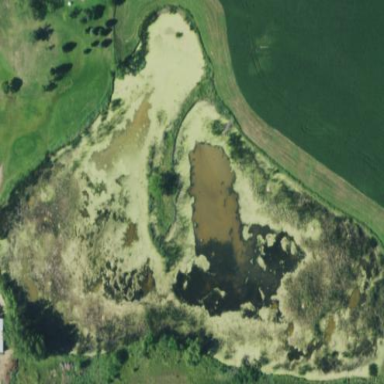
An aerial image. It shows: Picturesque scene of golf course with lateral water hazard.